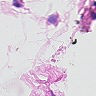
Metastatic tissue present: no